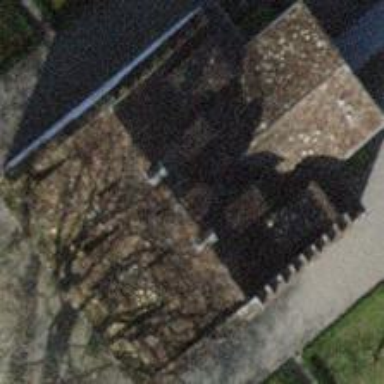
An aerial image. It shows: Stately castle that is historic building.